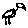
Label: bird